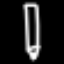
Label: pencil